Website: lowes
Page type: newsletter-management
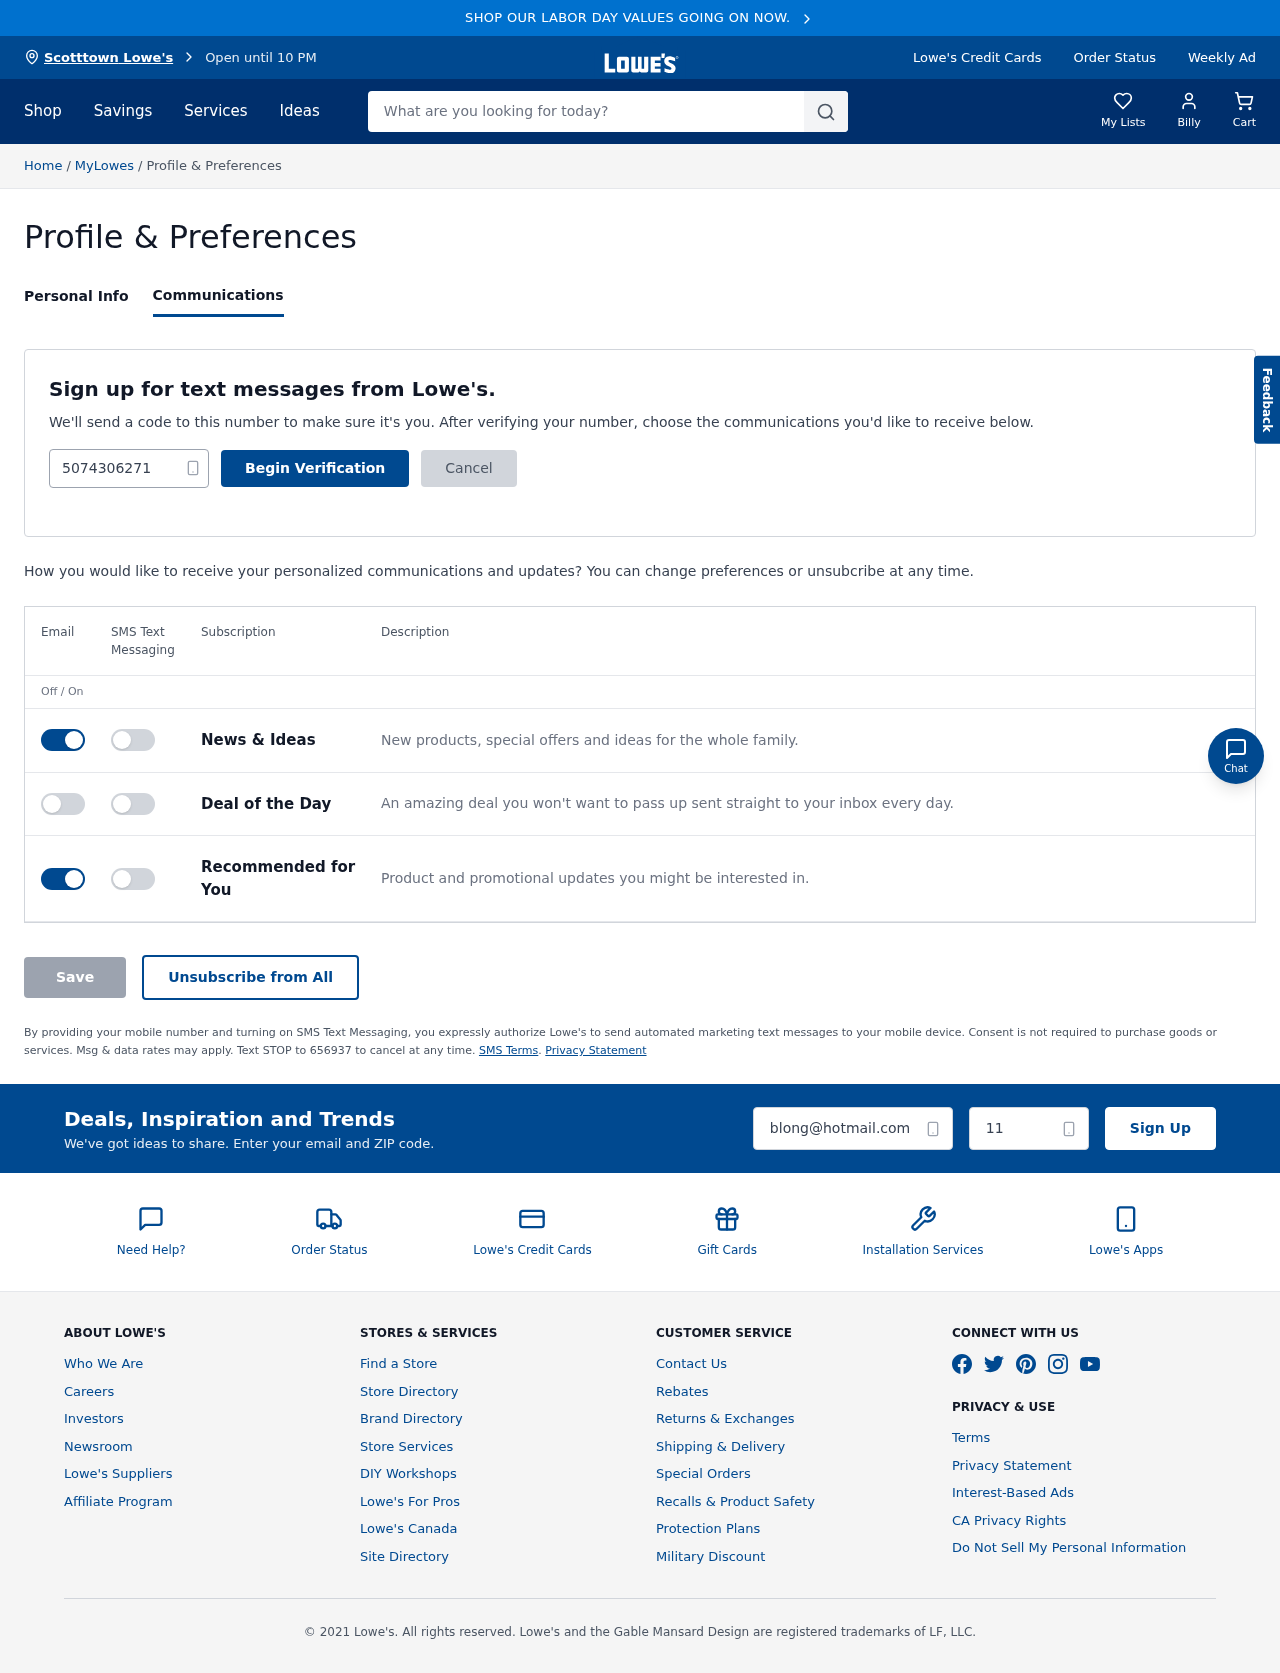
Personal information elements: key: PII_CITY
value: Scotttown Lowe's
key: PII_EMAIL
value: blong@hotmail.com
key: PII_FIRSTNAME
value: Billy
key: PII_PHONE
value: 5074306271
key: PII_POSTCODE
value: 11149
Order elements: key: ORDER_NUM_ITEMS
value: Cart
Search elements: key: HEADER_SEARCH
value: What are you looking for today?